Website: lowes
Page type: review-order
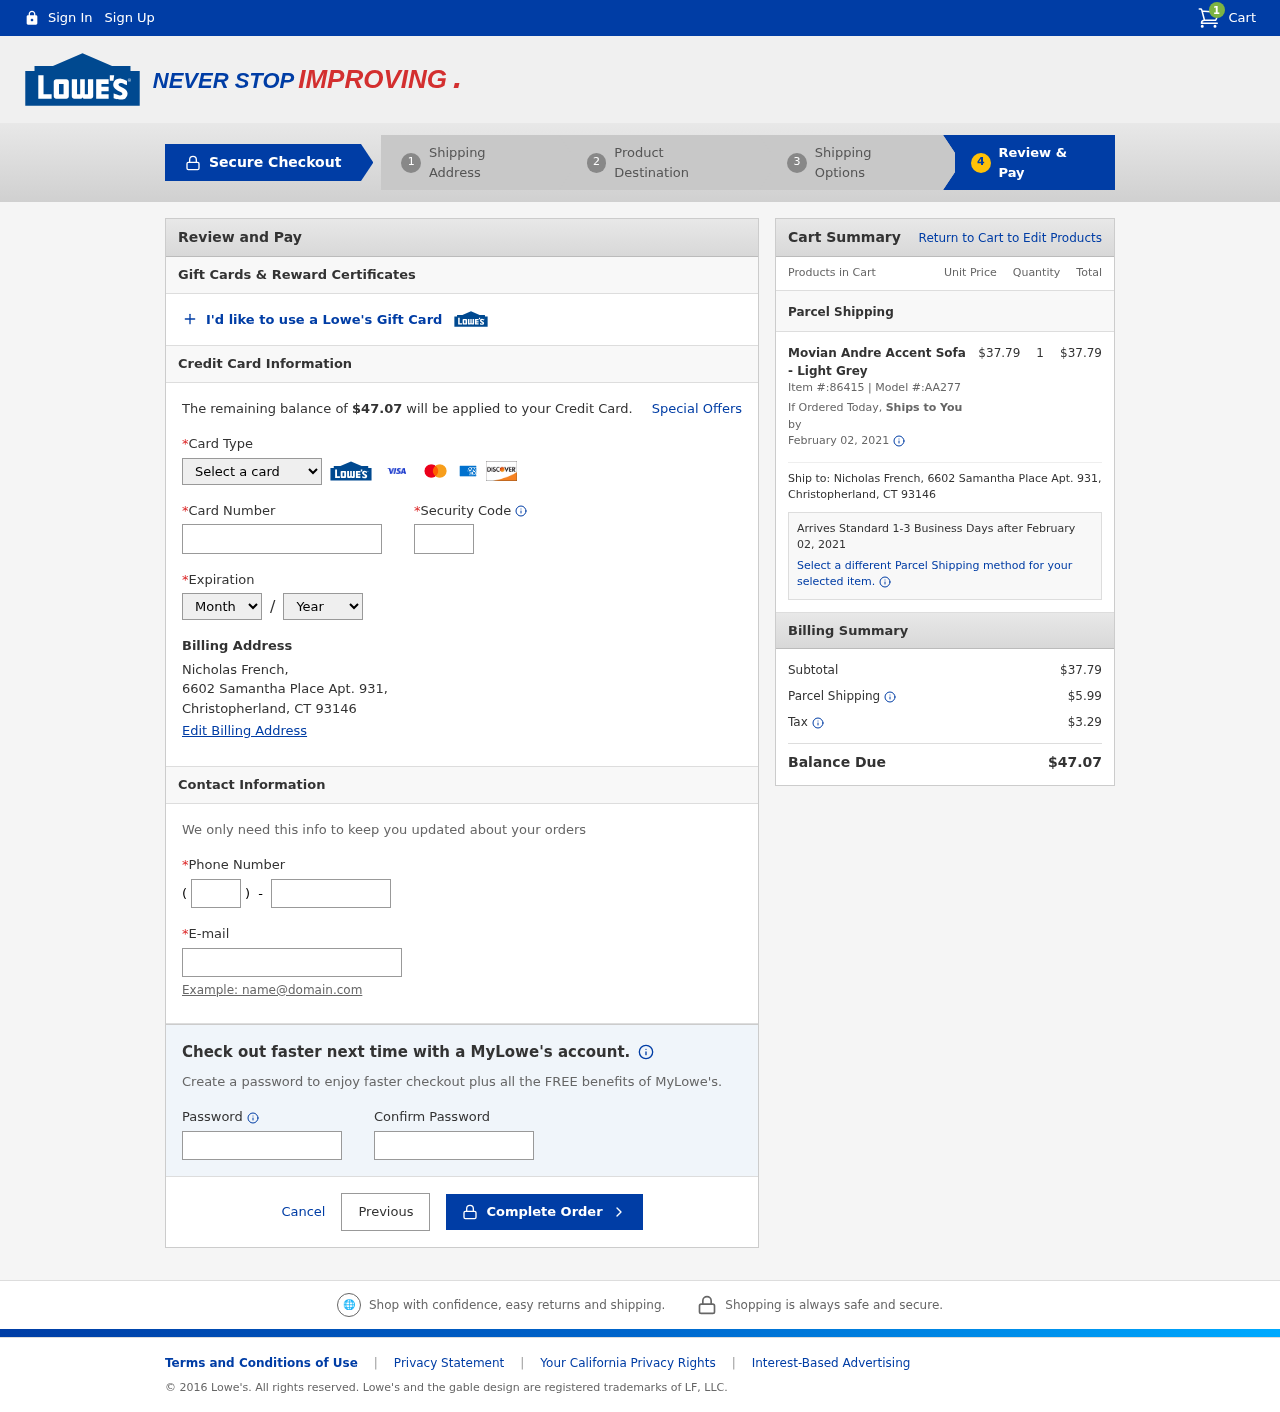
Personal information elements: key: PII_CARD_CVV
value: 112
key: PII_CARD_EXPIRY_MONTH
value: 08
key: PII_CARD_EXPIRY_YEAR
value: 26
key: PII_CARD_NUMBER
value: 5182 8371 8543 6726
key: PII_CARD_TYPE
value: Mastercard
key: PII_CITY
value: Christopherland
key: PII_EMAIL
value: nfrench@gmail.com
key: PII_FULLNAME
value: Nicholas French,
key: PII_PHONE
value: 7004573981
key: PII_PHONE_AREA
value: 700
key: PII_POSTCODE
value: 93146
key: PII_STATE_ABBR
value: CT
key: PII_STREET
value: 6602 Samantha Place Apt. 931
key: PII_STREET
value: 6602 Samantha Place Apt. 931,
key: PII_FULLNAME2
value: Nicholas French
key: PII_POSTCODE_FULL
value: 93146
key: PII_CITY_STATE
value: Christopherland, CT
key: PII_CITY_STATE_ZIP
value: Christopherland, CT 93146
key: PII_POSTCODE_NUMERIC
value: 93146
Product elements: key: PRODUCT1_NAME
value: Movian Andre Accent Sofa - Light Grey
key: PRODUCT1_PRICE
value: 37.79
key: PRODUCT1_QUANTITY
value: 1
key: PRODUCT1_ITEM_NUMBER
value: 86415
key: PRODUCT1_MODEL_NUMBER
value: AA277
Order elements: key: ORDER_NUM_ITEMS
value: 1
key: ORDER_TOTAL
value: $47.07
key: ORDER_SHIPPING_DATE
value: February 02, 2021
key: ORDER_SUBTOTAL
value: $37.79
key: ORDER_SHIPPING_DATE2
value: February 02, 2021
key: ORDER_SUBTOTAL2
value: $37.79
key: ORDER_SHIPPING_COST
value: $5.99
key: ORDER_TAX
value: $3.29